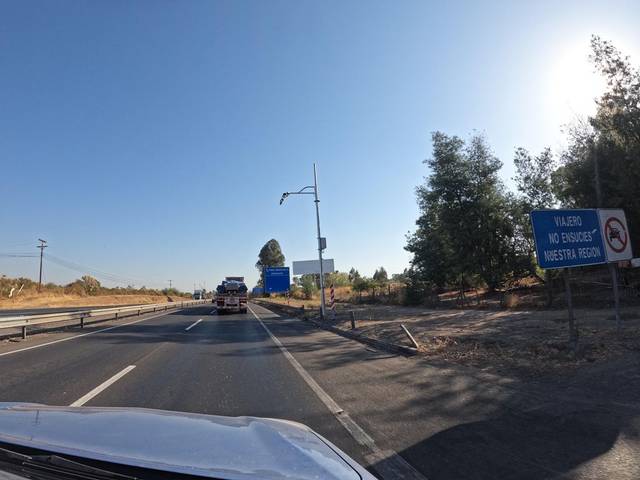
Region: Chile
Coordinates: -35.212, -71.413